Brain MRI, t2w sequence, axial 2D slice.
Patient: age 28, sex F, weight 95 kg, height 1.95 m
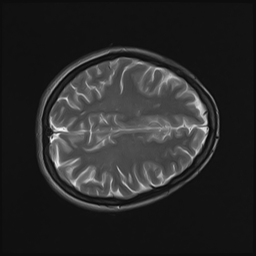